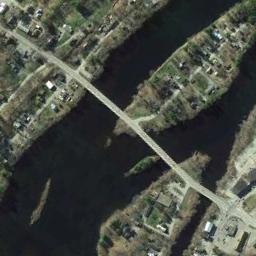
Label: bridge